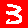
Digit: 3